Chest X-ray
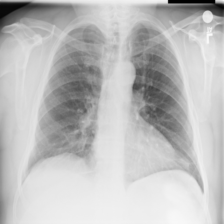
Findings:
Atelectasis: positive
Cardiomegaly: negative
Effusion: positive
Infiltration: negative
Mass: negative
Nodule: negative
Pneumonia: negative
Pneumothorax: negative
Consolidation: negative
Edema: negative
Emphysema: negative
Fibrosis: negative
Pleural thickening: negative
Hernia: negative